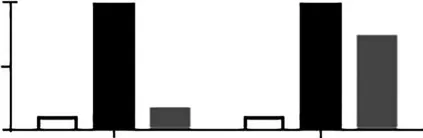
Plasma levels of IL-6 and IL-8 in HD (n = 5) and the patient before HSCT (black bars) and on day +420 after HSCT (gray bars).
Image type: pathology (immunostaining)